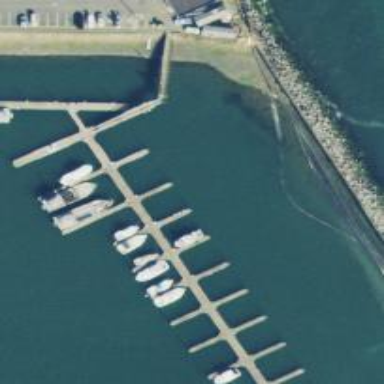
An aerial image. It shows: Pier with mooring facilities.